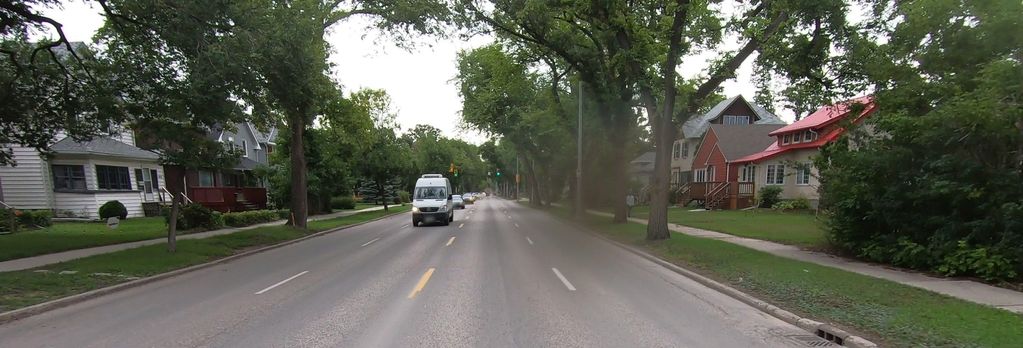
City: winnipeg